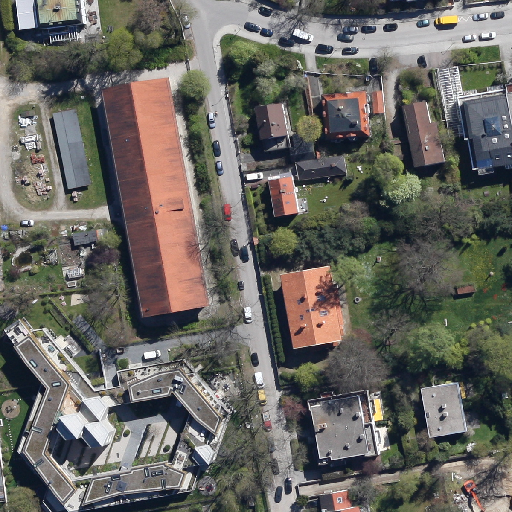
Referring expression: van